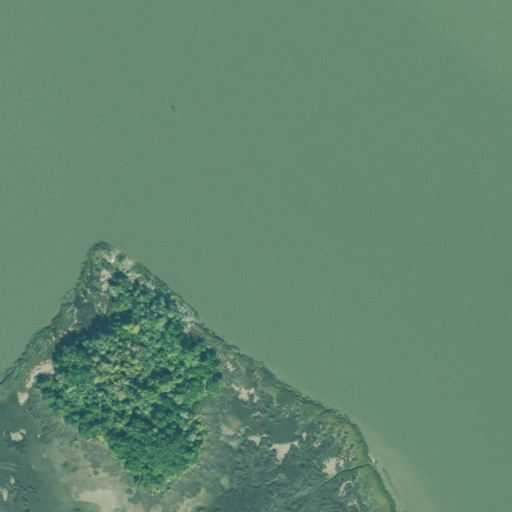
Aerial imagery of cape in Georgia named Fog Point containing open water, herbaceous wetlands, and evergreen forest